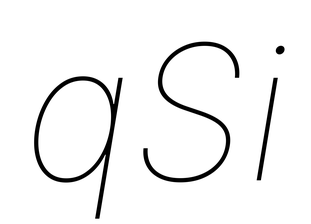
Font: Inter-Italic_Thin_Italic